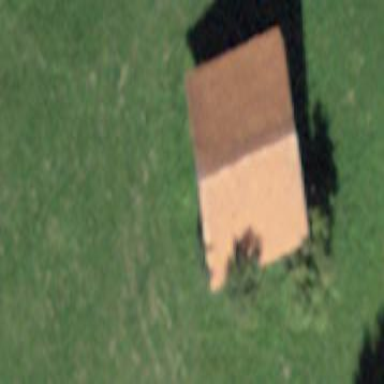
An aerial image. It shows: Rural barn.